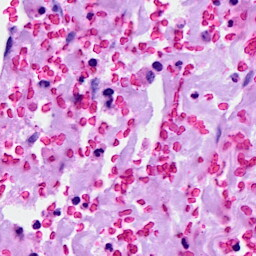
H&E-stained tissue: Breast